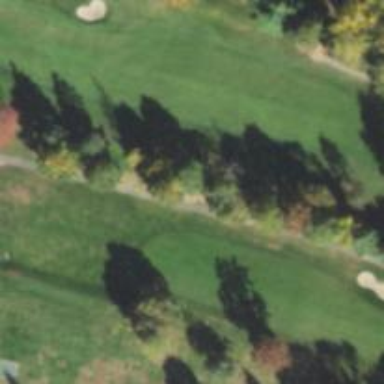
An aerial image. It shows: Service road designated as golf cart path.